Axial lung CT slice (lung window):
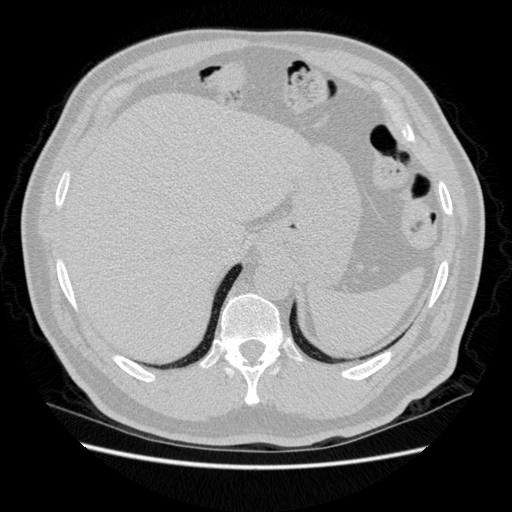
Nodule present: no